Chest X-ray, AP view. Patient: 48 years old, sex F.
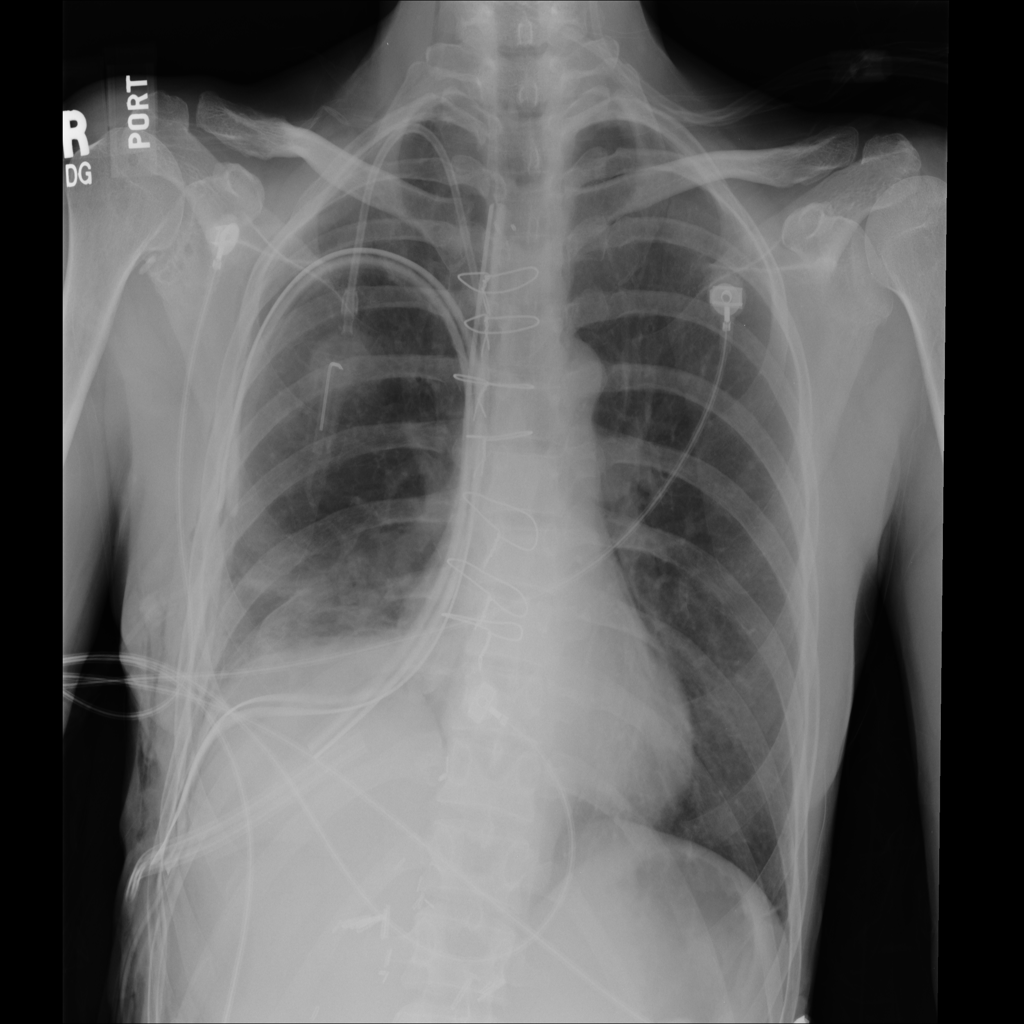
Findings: No Finding